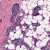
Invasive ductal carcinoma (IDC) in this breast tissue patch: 1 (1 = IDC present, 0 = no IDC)